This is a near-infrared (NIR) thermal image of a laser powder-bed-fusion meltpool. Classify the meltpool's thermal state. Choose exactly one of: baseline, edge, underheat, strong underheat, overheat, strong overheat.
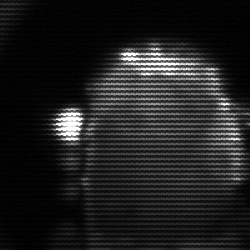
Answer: baseline